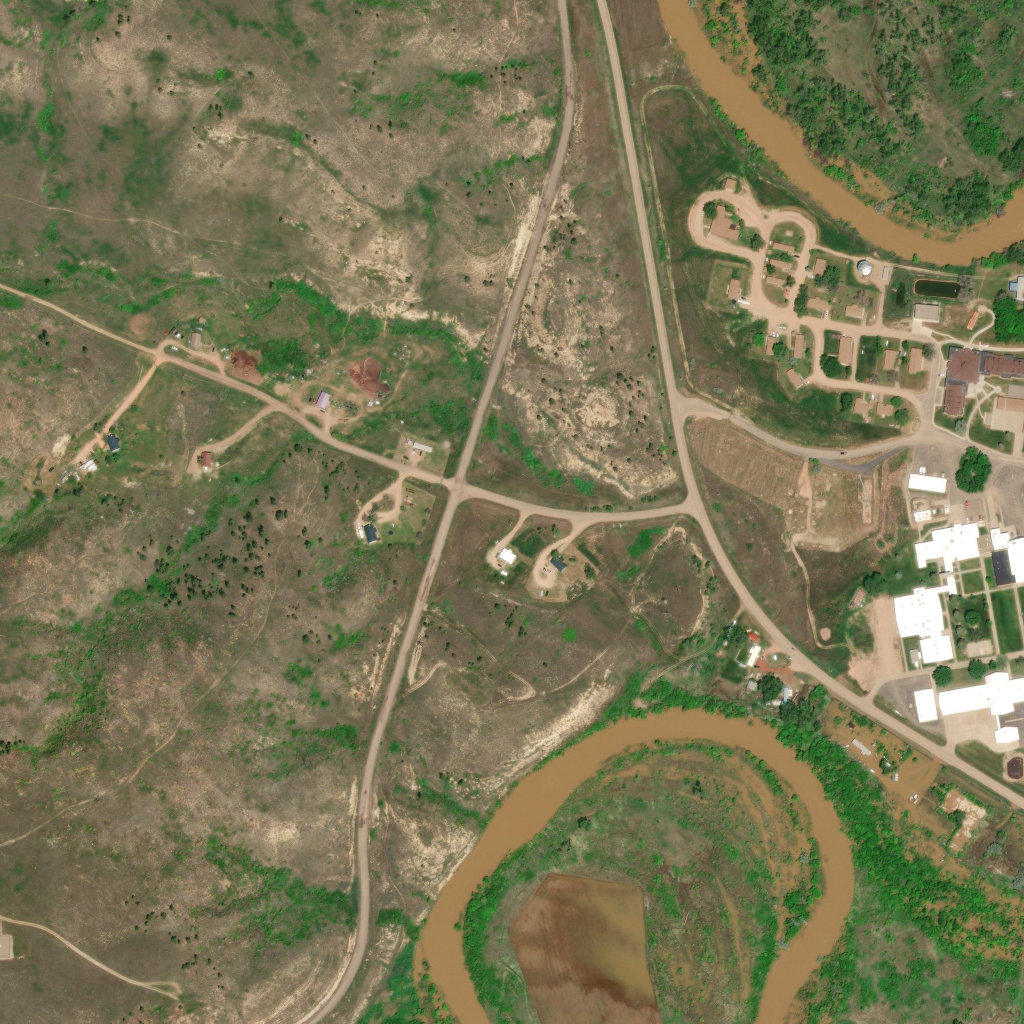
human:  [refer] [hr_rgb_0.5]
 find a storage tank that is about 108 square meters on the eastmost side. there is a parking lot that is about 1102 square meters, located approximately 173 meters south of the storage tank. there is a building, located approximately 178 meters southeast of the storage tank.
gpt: <box>[[83, 25, 84, 26, 0]]</box>

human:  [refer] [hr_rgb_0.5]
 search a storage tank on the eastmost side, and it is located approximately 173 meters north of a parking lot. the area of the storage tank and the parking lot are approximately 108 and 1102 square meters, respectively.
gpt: <box>[[83, 25, 84, 26, 0]]</box>